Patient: sex F, age 63
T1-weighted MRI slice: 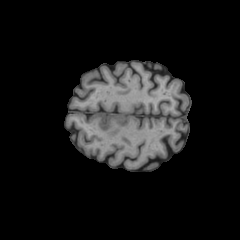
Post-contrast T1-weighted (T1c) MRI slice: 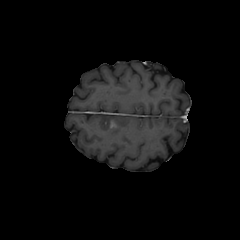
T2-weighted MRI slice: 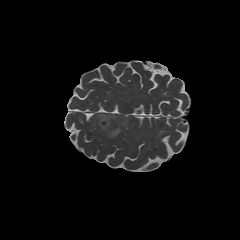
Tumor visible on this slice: yes
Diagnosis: Glioblastoma, IDH-wildtype
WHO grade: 4